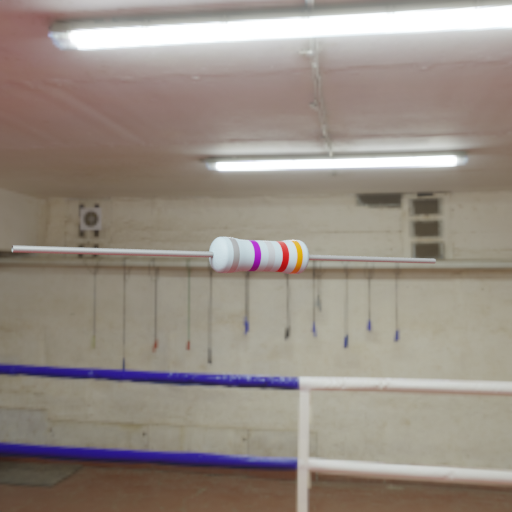
Resistor colour bands (in order): silver, violet, silver, red, orange